Question: Does the scipy's 'logsumexp()' implementation include the hack that prevents underflow by subtracting the maximum found value in the array from each element?
The one explained here below, where 'm = maxval':

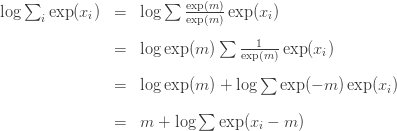
Answer: You can inspect the source code defining 'logsumexp' <URL>.
You'll see:
'''
a_max = a.max(axis=0)
...
out = log(sum(exp(a - a_max), axis=0))
'''
So yes, scipy's 'logsumexp' is subtracting the maximum from each element.